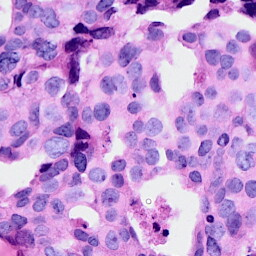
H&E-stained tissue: Breast